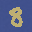
Label: 8